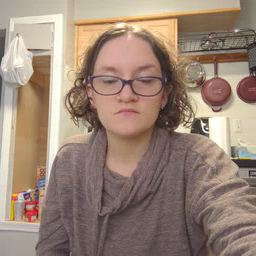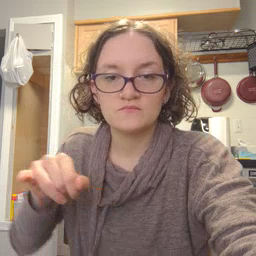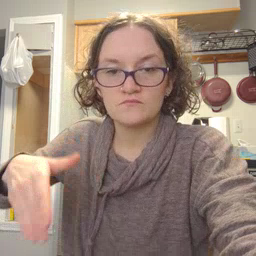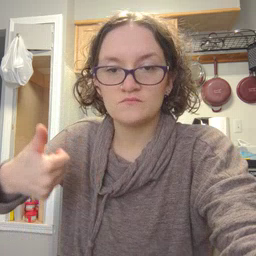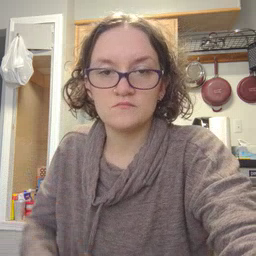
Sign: jeans